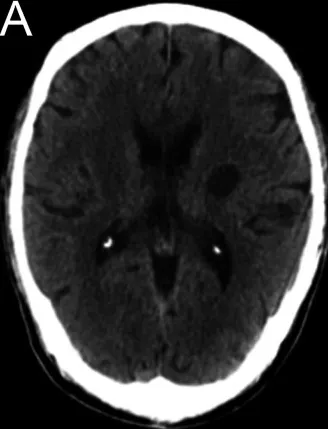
Image at admission. CT image.
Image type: radiology (ct)